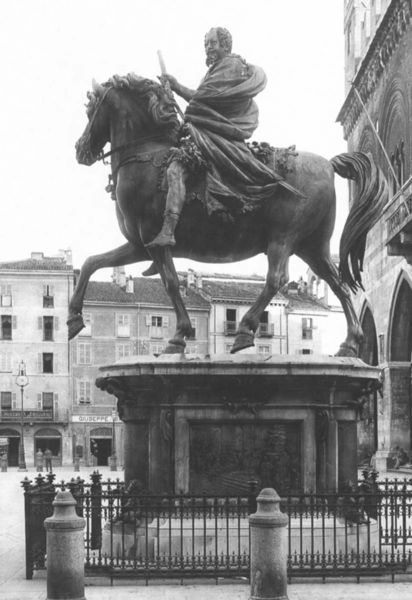
Titel: Reiterstandbild Ranuccio Farneses
Künstler: Francesco Mochi
Standort: Piacenza, Piazza dei Cavalli (EU - I - Lombardei)
Schlagwörter: himmel, mann, umhang, stadt, fenster, pfeiler, gebäude, zaun, bart, sockel, stein, häuser, gitter, mantel, pferd, reiter, skulptur, statue, bewegt, hufe, mähne, schweif, zaumzeug, zügel, platz, tafel, bronze, plastik, podest, hoch, foto, denkmal, schwarzweiß, schwert, kathedrale, ross, zepter, standbild, galopp, monument, reiterstandbild, satteldecke, bildhauer, dorfplatz, poller, trab, eingezäunt, marcus, marc aurel, karnat, #foto, gatta melata, gatamelata, münchen